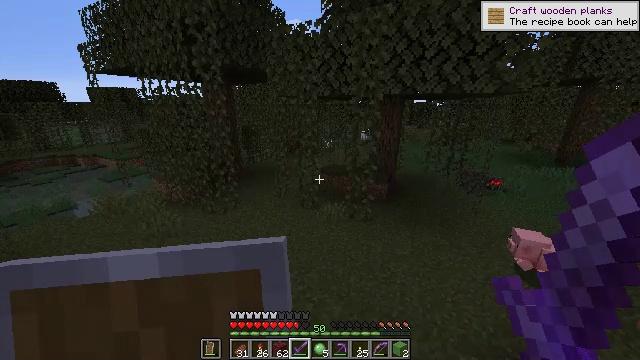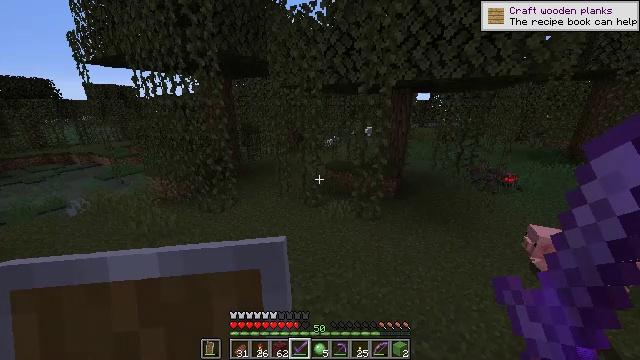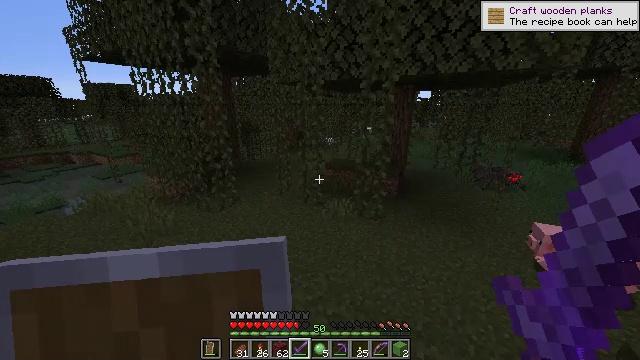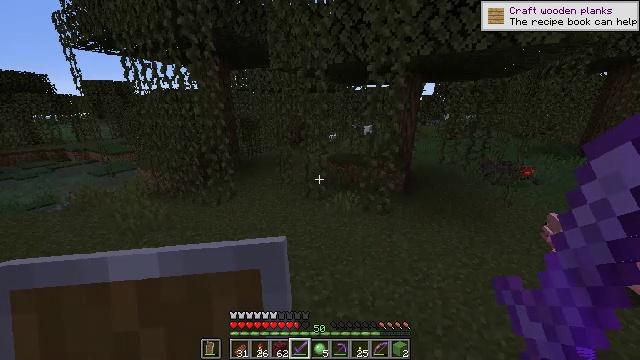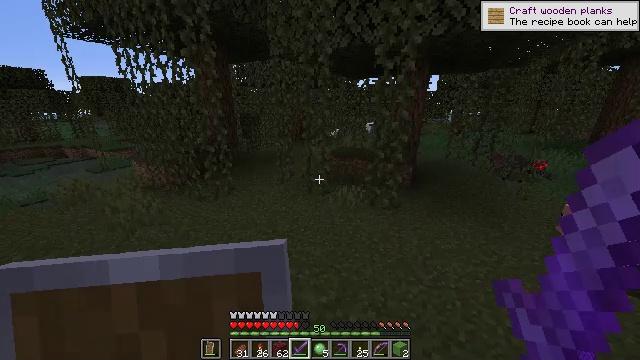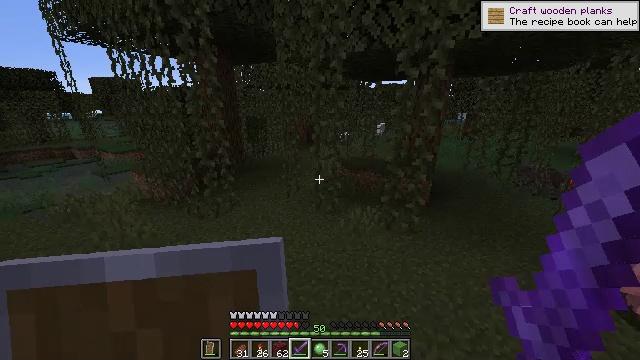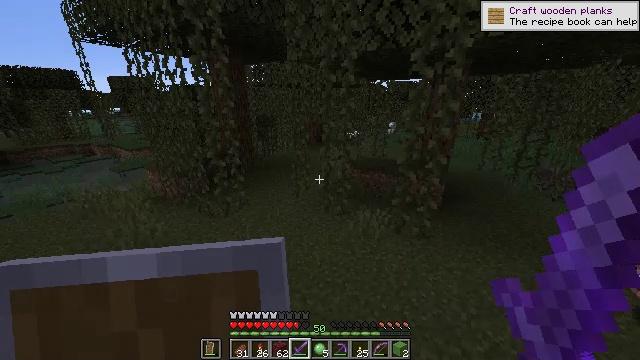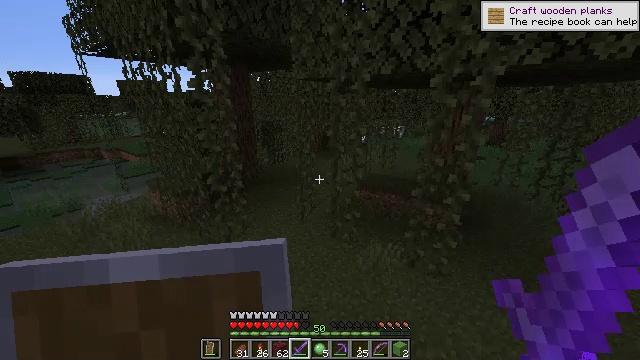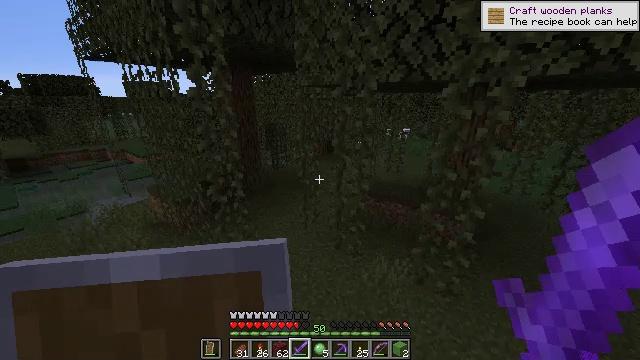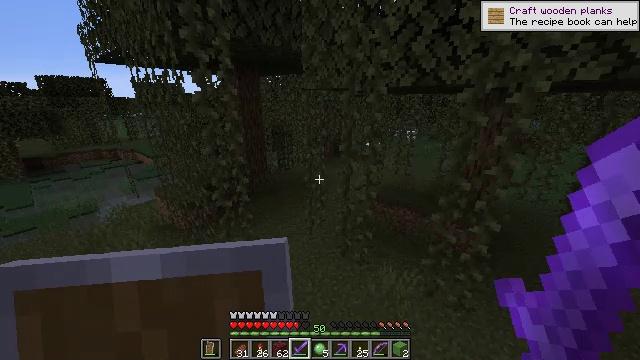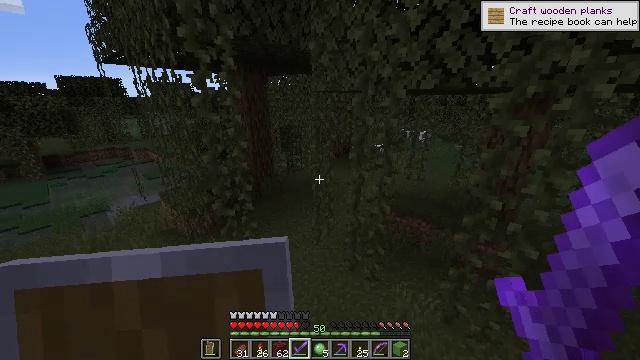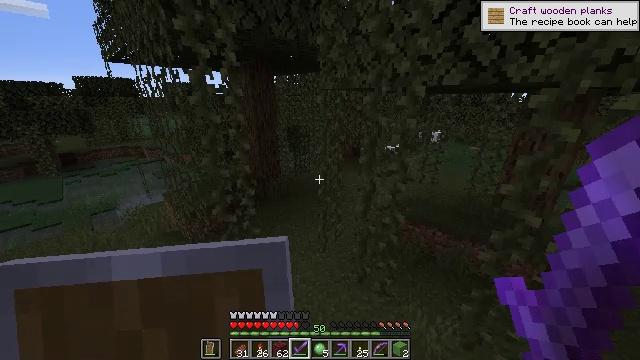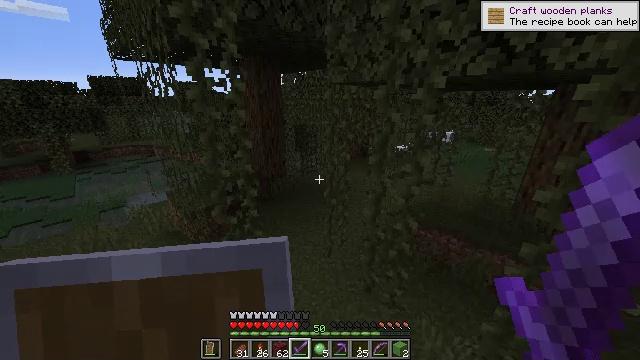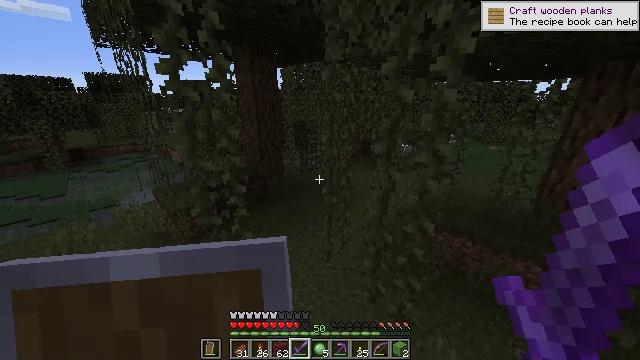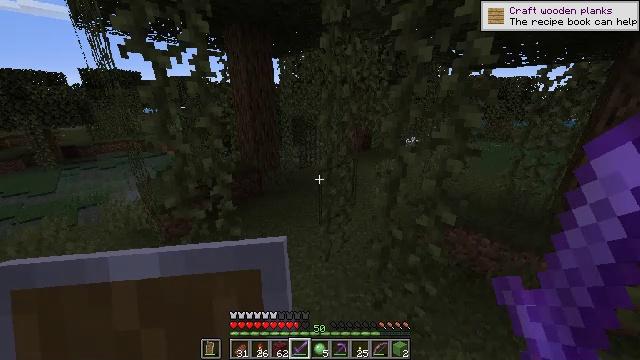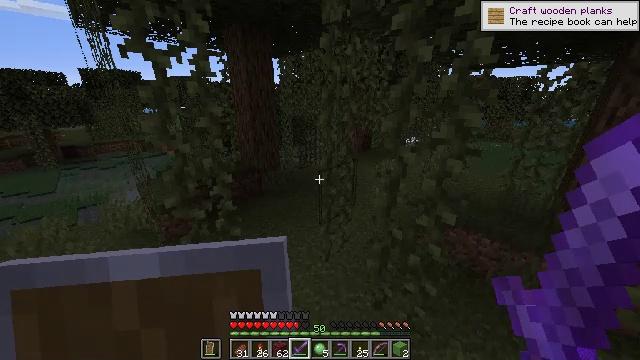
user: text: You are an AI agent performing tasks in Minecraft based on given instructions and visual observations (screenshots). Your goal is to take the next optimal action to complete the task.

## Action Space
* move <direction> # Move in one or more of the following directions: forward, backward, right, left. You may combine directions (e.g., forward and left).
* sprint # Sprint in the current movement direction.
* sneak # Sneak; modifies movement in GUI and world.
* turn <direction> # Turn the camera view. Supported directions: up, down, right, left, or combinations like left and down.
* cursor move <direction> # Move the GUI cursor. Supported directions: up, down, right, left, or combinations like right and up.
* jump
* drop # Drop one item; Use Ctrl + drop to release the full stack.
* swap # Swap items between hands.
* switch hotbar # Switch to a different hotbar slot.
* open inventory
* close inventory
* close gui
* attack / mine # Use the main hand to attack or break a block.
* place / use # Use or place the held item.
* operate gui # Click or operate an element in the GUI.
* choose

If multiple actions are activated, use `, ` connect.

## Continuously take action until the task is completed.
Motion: motion action
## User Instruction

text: Hunt a slime.
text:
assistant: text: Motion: move forward, jump
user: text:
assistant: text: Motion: move forward, jump
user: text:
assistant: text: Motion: move forward, jump
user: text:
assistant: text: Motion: move forward, jump
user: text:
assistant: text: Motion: move forward, turn left, jump
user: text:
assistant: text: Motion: move forward, turn left, jump
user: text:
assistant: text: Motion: move forward, turn left, jump
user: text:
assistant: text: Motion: move forward, turn left, jump
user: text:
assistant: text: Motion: move forward, turn left, jump
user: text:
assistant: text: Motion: move forward, turn left, jump
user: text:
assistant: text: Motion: move forward, turn left, jump
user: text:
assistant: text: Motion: move forward, turn left, jump
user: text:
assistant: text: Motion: move forward
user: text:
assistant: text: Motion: move forward
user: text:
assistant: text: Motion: move forward
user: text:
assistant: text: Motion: move forward
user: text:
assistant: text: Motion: move forward
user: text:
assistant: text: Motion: move forward and move left
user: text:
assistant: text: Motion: move forward and move left
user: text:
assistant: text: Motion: move forward and move left
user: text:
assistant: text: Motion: move forward
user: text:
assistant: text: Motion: move forward
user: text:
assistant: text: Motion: move forward
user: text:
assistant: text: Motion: move forward
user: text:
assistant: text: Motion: move forward
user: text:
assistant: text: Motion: move forward
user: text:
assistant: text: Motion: move forward
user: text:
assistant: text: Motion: move forward
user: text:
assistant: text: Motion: move forward
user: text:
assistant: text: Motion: move forward